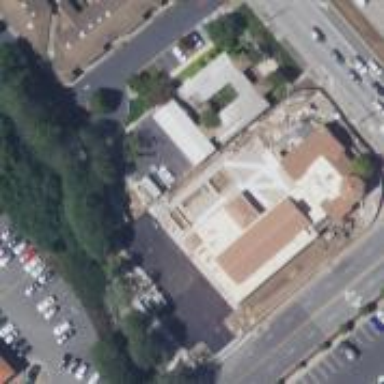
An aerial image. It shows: Civic building.